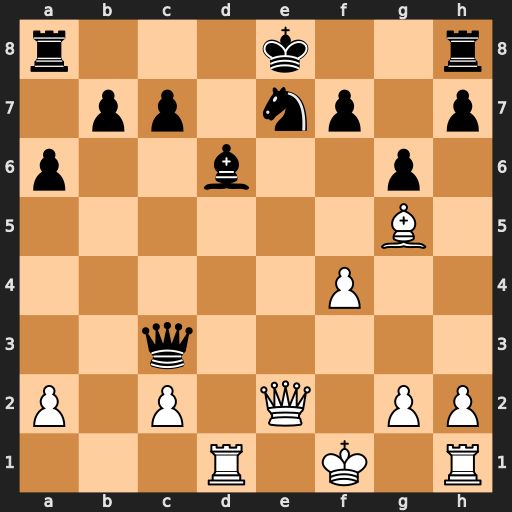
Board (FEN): r3k2r/1pp1np1p/p2b2p1/6B1/5P2/2q5/P1P1Q1PP/3R1K1R
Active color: w
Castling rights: kq
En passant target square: -
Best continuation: Rxd6 O-O Rd3 Qa1+ Rd1